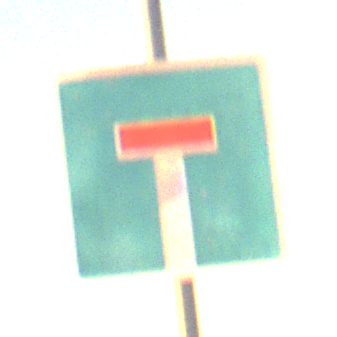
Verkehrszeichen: Sackgasse
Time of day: SunriseSunset
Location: Outdoor (Nature)
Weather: Clear
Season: NotSpecified
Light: Natural